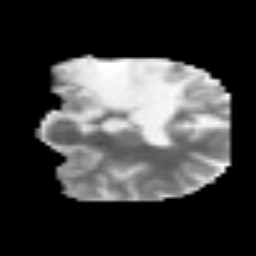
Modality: MD
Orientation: coronal
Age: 40
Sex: male
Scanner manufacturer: siemens
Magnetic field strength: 3 T
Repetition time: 3.2 s
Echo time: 0.081 s